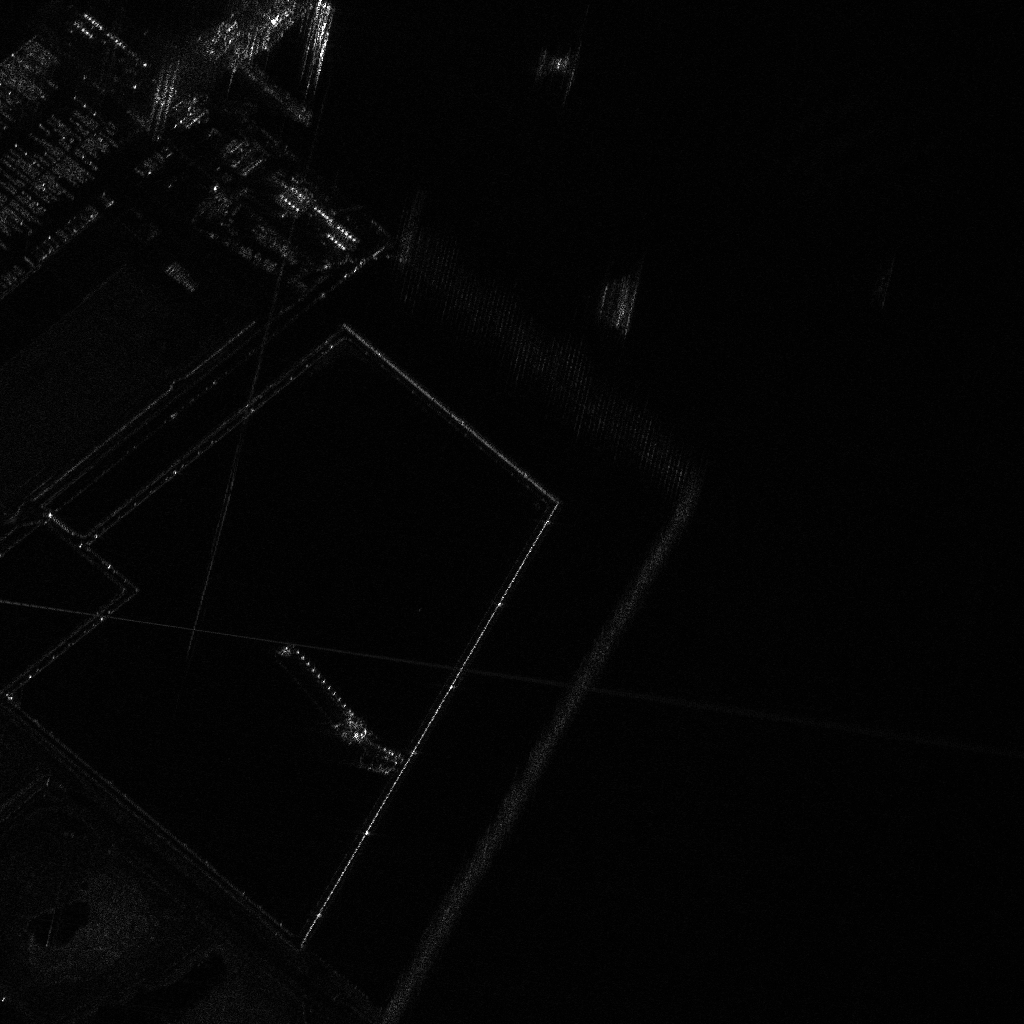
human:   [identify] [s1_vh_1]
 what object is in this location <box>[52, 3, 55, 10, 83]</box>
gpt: <ref>1 large container at the top</ref>